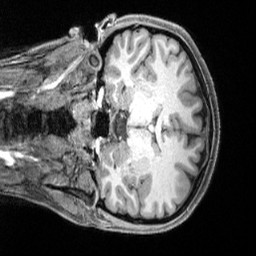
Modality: T1w
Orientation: coronal
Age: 28
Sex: female
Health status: healthy
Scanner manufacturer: siemens
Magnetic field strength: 3 T
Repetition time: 2.4 s
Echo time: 0.00222 s